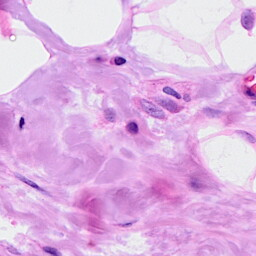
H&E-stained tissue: Breast